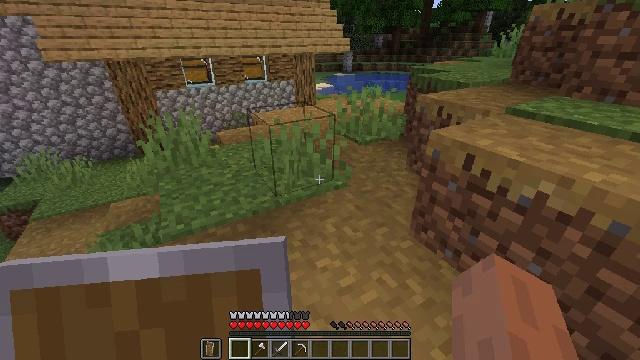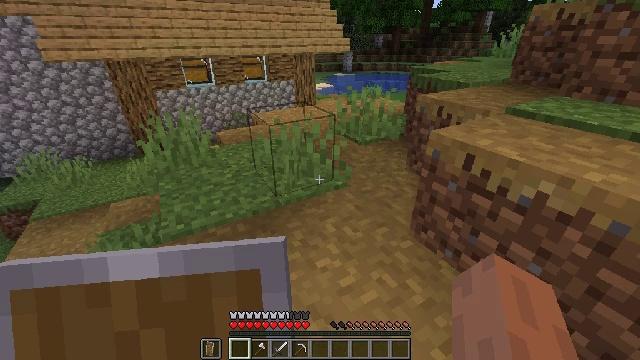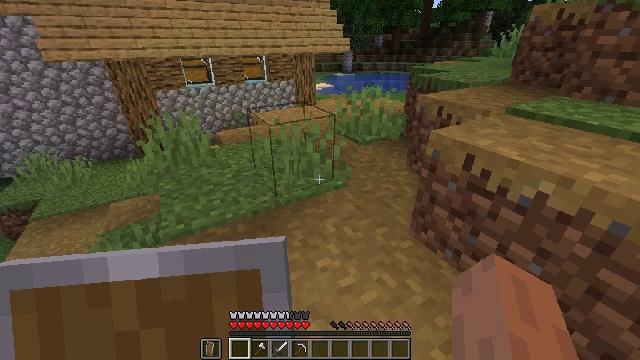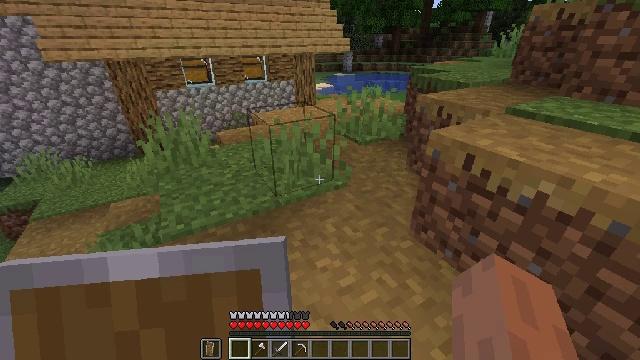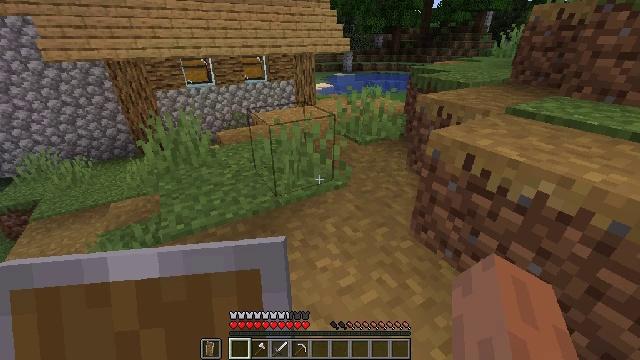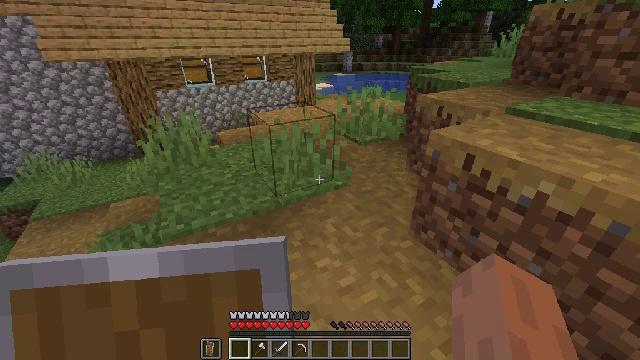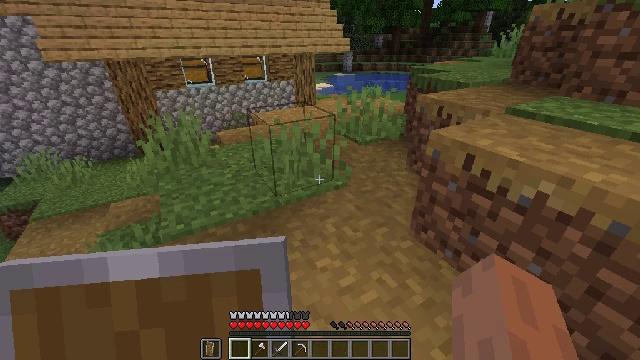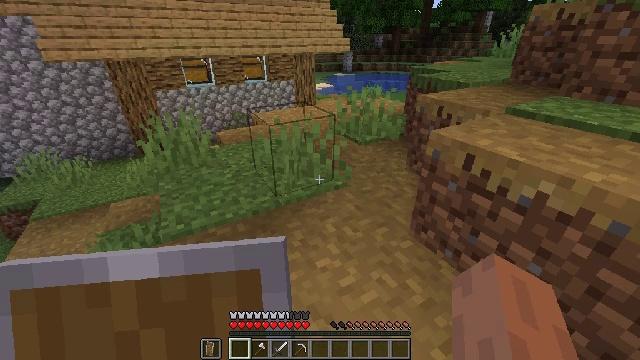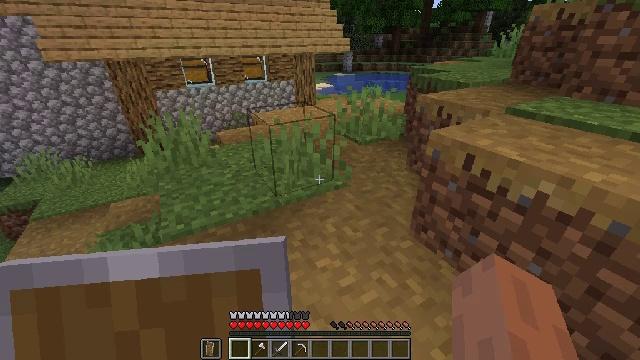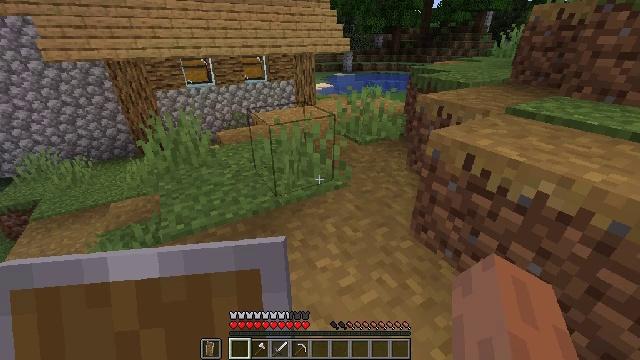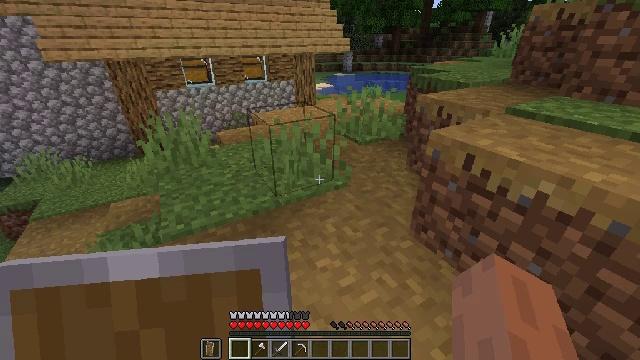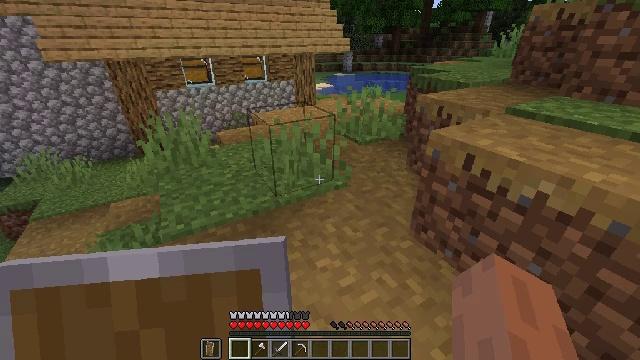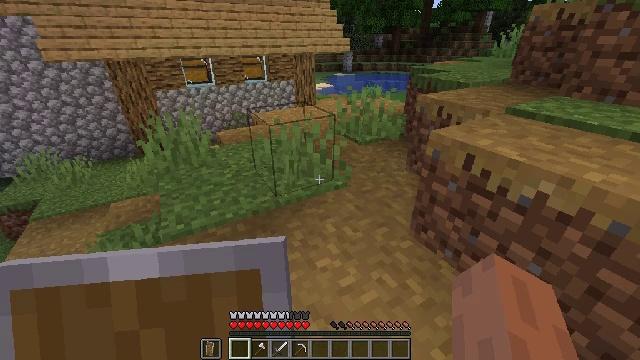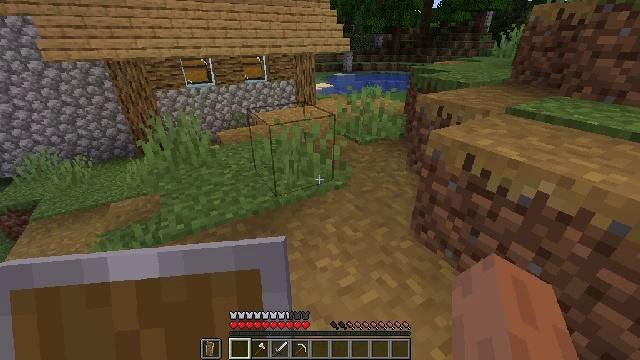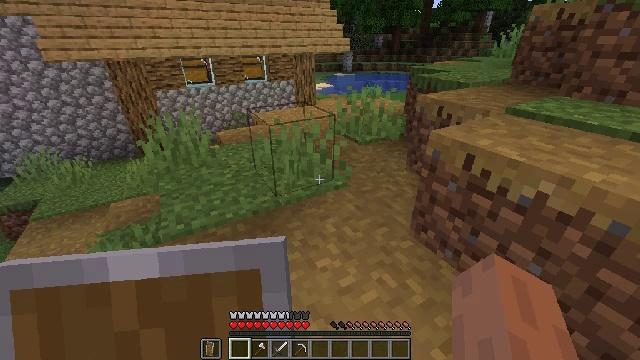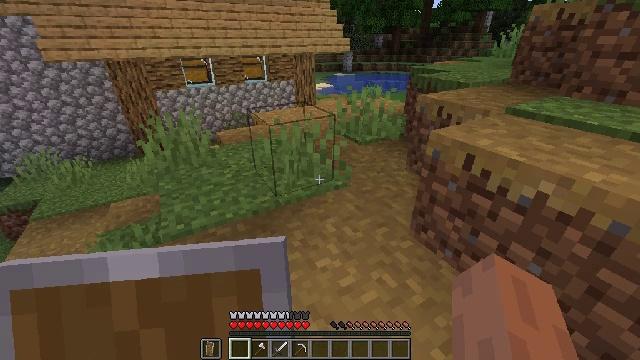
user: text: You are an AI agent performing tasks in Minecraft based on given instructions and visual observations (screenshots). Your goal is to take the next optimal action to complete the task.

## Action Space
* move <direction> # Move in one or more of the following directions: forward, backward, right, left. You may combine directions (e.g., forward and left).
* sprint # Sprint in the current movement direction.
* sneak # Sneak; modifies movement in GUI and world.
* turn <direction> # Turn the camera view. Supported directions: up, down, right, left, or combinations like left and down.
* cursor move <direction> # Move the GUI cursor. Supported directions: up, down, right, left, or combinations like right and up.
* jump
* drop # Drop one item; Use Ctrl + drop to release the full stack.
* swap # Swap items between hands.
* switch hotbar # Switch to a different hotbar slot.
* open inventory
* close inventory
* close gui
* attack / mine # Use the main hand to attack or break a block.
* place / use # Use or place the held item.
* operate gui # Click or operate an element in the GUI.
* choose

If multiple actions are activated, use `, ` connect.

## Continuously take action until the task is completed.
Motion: motion action
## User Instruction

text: craft item air
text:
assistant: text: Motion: no_op
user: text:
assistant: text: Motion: no_op
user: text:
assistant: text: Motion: no_op
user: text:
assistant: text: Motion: no_op
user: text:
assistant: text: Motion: no_op
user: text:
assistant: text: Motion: no_op
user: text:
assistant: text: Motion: no_op
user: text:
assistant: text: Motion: no_op
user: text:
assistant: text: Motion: no_op
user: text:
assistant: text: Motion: no_op
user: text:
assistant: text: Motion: no_op
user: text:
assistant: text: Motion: no_op
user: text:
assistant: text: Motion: no_op
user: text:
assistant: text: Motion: no_op
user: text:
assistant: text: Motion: no_op
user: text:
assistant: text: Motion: no_op
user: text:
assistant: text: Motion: no_op
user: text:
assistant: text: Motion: no_op
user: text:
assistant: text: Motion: no_op
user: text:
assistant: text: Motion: no_op
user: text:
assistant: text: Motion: no_op
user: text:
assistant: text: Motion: no_op
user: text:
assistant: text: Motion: no_op
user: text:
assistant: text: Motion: no_op
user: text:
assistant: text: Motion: no_op
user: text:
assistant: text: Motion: no_op
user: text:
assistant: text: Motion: no_op
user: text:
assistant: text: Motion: no_op
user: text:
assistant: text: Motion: no_op
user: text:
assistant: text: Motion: no_op